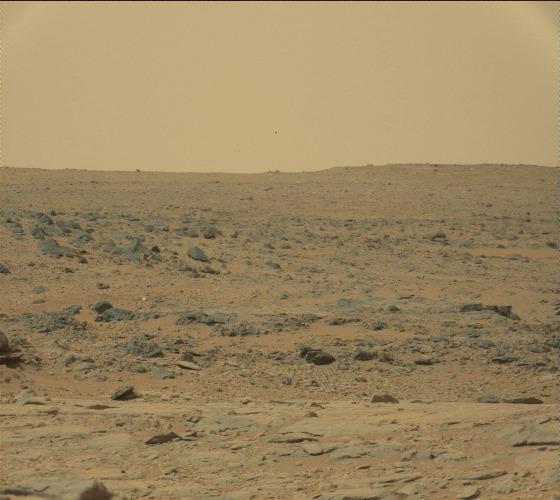
Terrain classes present: Bedrock, Gravel / Sand / Soil, Rock, Shadow, Sky / Distant Mountains